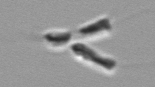
Label: Dinobryon